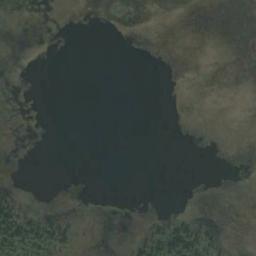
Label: lake